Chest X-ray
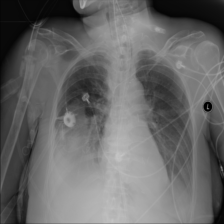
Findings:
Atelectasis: negative
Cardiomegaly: negative
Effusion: positive
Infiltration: negative
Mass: negative
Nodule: negative
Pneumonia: negative
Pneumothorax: negative
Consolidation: negative
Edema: negative
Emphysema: negative
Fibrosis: negative
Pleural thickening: negative
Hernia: negative